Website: crate-barrel
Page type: gifting
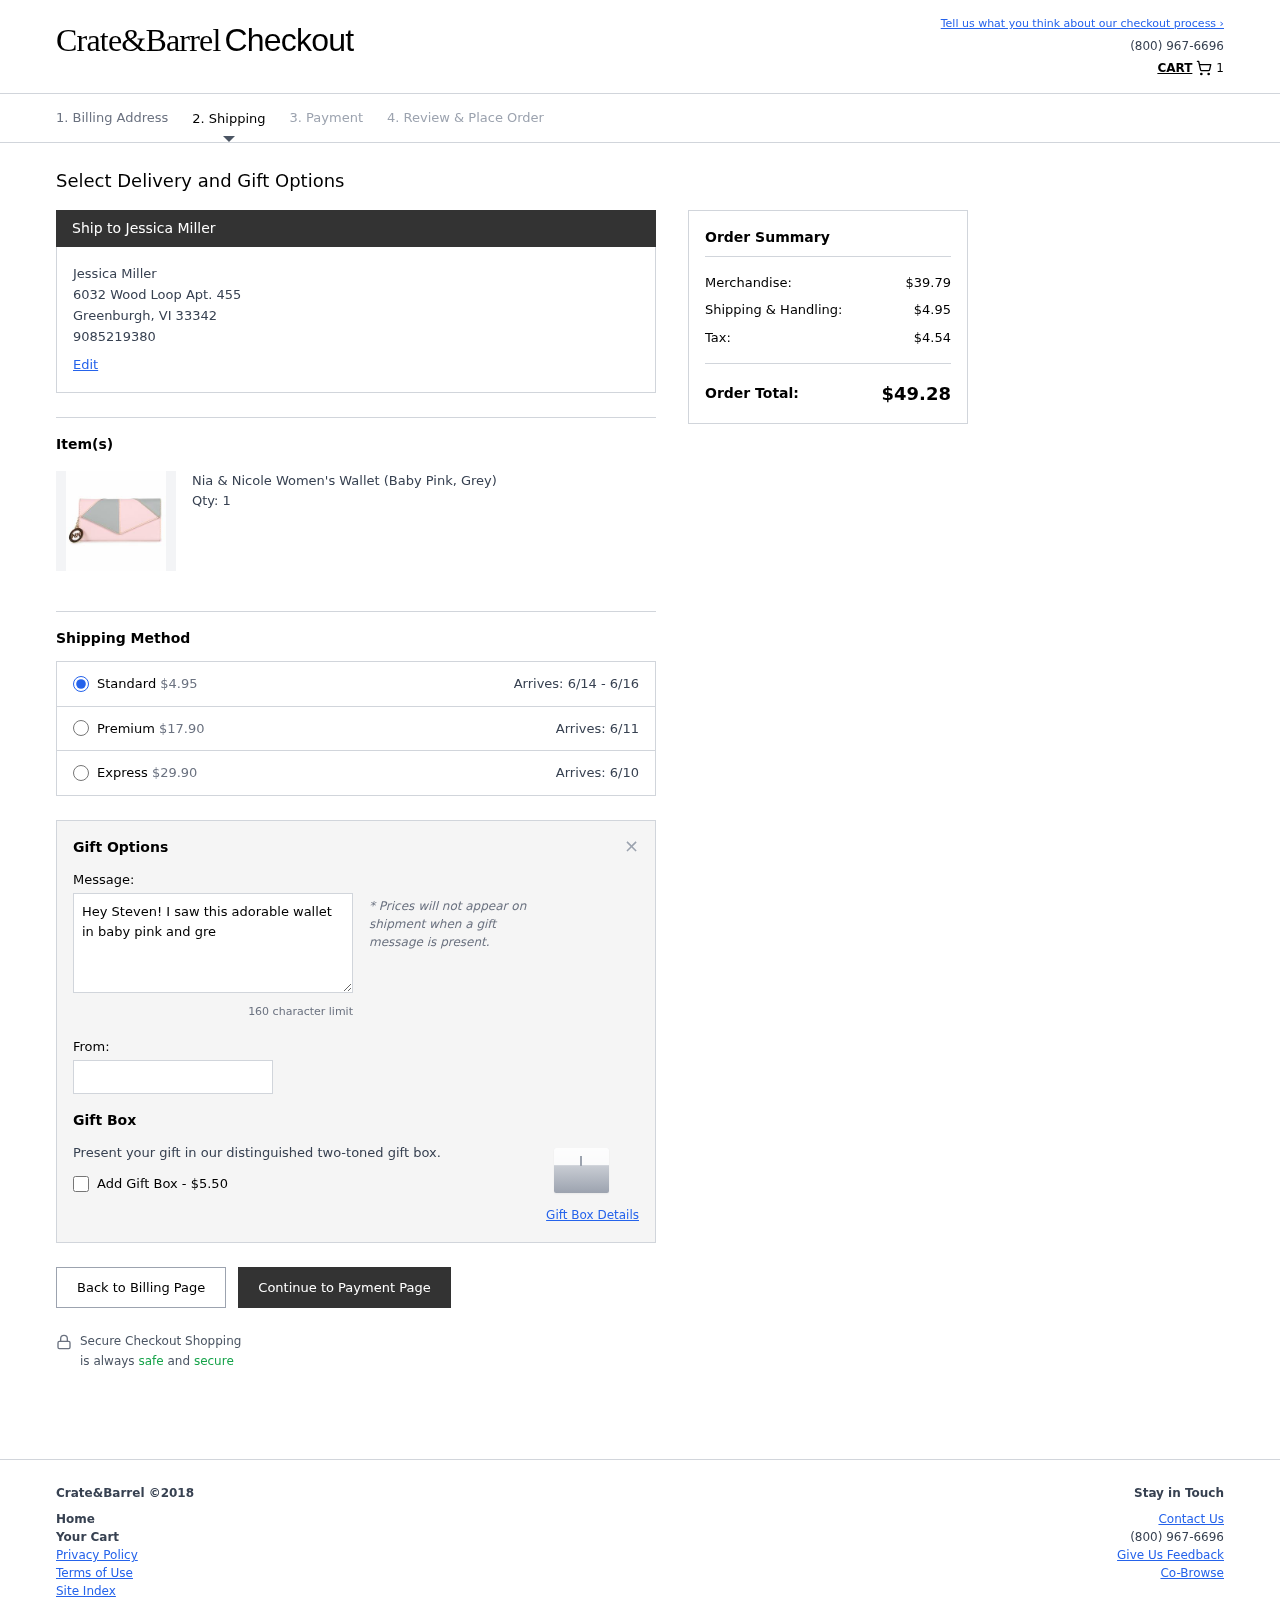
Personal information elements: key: PII_CITY
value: Greenburgh
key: PII_FULLNAME
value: Jessica Miller
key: PII_GIFT_FIRSTNAME
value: Steven
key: PII_GIFT_MESSAGE
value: Hey Steven! I saw this adorable wallet in baby pink and grey and thought it would be perfect for you. Just a little something to brighten your day. Enjoy!
Jessica
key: PII_PHONE
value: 9085219380
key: PII_POSTCODE
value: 33342
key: PII_STATE_ABBR
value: VI
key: PII_STREET
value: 6032 Wood Loop Apt. 455
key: PII_FULLNAME2
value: Jessica Miller
Product elements: key: PRODUCT1_NAME
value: Nia & Nicole Women's Wallet (Baby Pink, Grey)
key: PRODUCT1_QUANTITY
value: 1
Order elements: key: ORDER_NUM_ITEMS
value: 1
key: ORDER_SHIPPING_COST
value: $4.95
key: ORDER_DELIVERY_DATE_RANGE
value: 6/14 - 6/16
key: ORDER_PREMIUM_SHIPPING
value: $17.90
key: ORDER_PREMIUM_DATE
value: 6/11
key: ORDER_EXPRESS_SHIPPING
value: $29.90
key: ORDER_EXPRESS_DATE
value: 6/10
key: ORDER_SUBTOTAL
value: $39.79
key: ORDER_TAX
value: $4.54
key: ORDER_TOTAL
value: $49.28